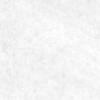
Label: no_change